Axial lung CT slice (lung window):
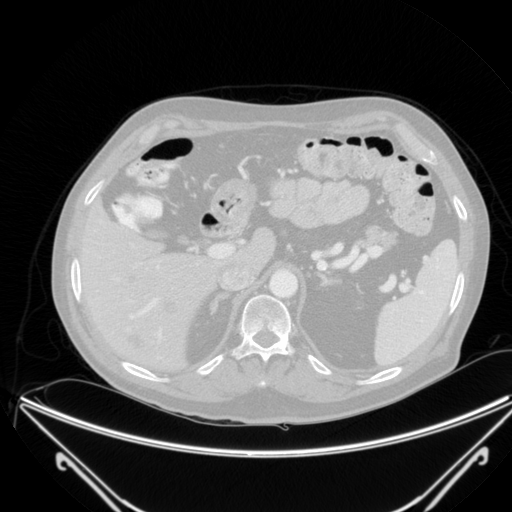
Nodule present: no